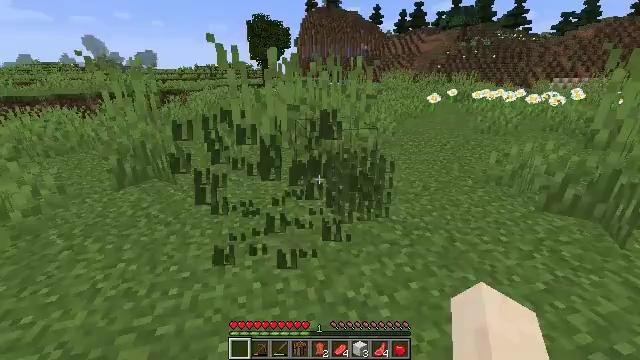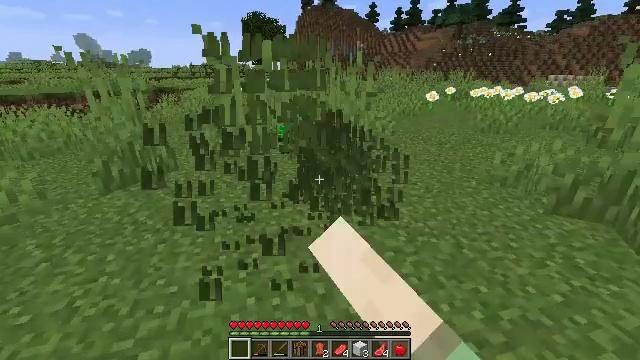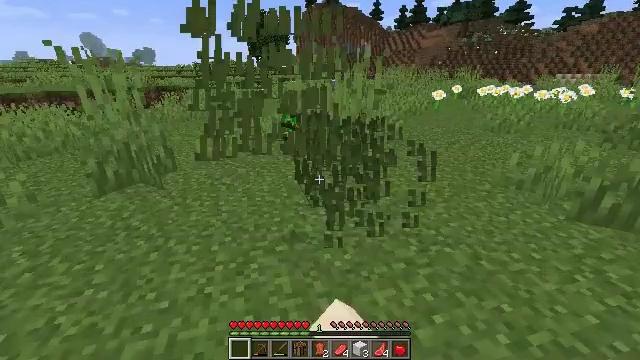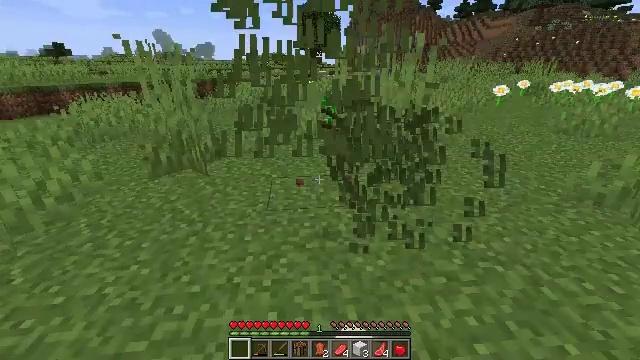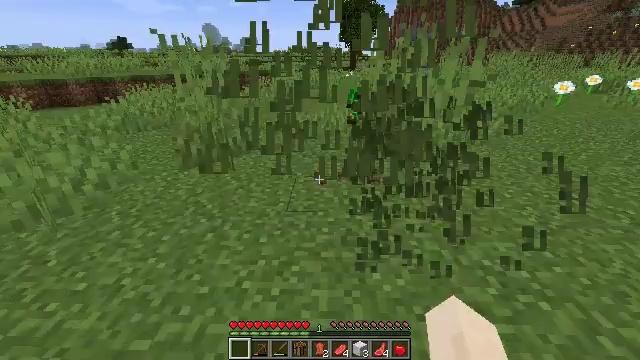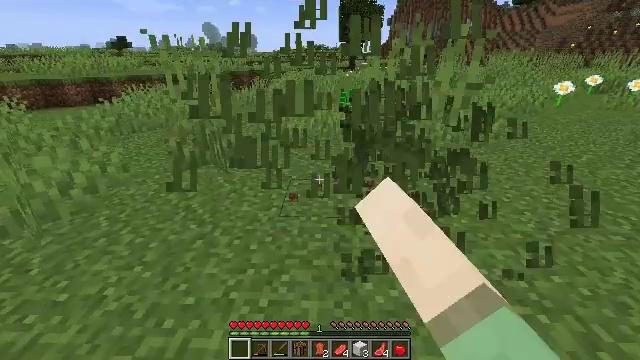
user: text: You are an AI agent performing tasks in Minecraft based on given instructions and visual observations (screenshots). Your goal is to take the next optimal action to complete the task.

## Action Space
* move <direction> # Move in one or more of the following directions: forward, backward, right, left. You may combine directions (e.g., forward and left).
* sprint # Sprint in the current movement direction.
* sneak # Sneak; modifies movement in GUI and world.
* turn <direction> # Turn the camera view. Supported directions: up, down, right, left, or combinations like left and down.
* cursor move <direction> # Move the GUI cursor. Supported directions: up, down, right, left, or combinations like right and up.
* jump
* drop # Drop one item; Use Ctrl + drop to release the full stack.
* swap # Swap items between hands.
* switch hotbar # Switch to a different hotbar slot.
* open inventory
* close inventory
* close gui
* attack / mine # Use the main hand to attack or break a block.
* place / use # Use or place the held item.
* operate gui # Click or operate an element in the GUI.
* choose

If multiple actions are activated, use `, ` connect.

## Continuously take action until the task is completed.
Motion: motion action
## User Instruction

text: Clear away tall grass.
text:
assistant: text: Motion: move forward, attack / mine
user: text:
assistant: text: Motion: move forward, attack / mine
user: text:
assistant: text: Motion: move forward and move right, turn left and down, attack / mine
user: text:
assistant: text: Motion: move forward and move right, turn left and down, attack / mine
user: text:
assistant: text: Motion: move forward and move right, attack / mine
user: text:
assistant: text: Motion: attack / mine